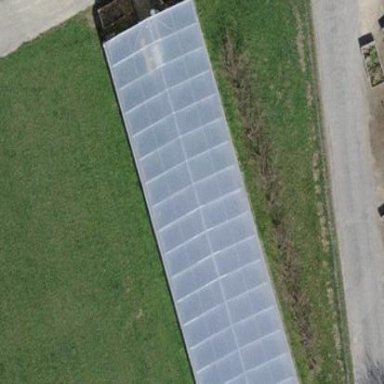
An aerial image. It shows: Greenhouse.